Question: Why do I need double '{' but a single '}' in the following string?
'''
static void Main()
{
Console.Write("a={0}, b={1}, c={{", 1, 2);
foreach (var i in Enumerable.Range(1, 5)) Console.Write("{0},",i);
Console.WriteLine("}");
}
'''

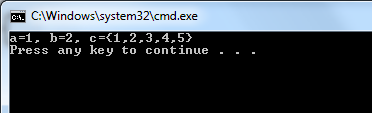
Answer: Because when you use the templating approach with 'string.Format()' or 'Console.Write()' with '"{0}"' in strings, the bracket is a special symbol. Therefore, if you want to use an ACTUAL bracket, you need to escape it by doing '"{{"' which will output a single '{'